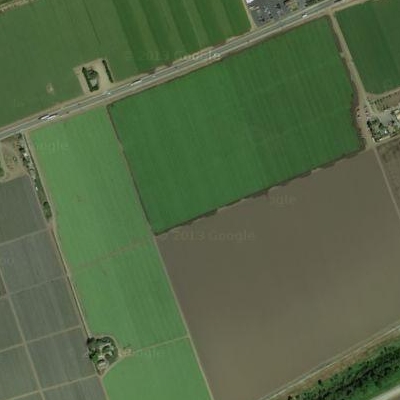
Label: bField